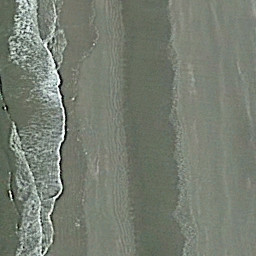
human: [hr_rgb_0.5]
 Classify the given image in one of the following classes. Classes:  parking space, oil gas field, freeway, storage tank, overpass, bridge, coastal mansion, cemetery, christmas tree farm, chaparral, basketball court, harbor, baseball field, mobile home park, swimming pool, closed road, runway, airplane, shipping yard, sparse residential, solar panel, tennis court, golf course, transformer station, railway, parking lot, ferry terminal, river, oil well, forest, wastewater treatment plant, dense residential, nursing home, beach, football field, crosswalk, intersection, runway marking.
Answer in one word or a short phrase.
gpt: beach